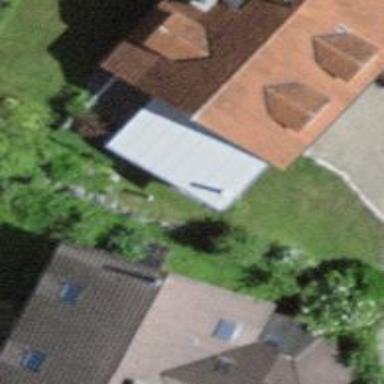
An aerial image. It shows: View of roof of building.